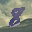
Label: 8